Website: lowes
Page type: customer-info-address
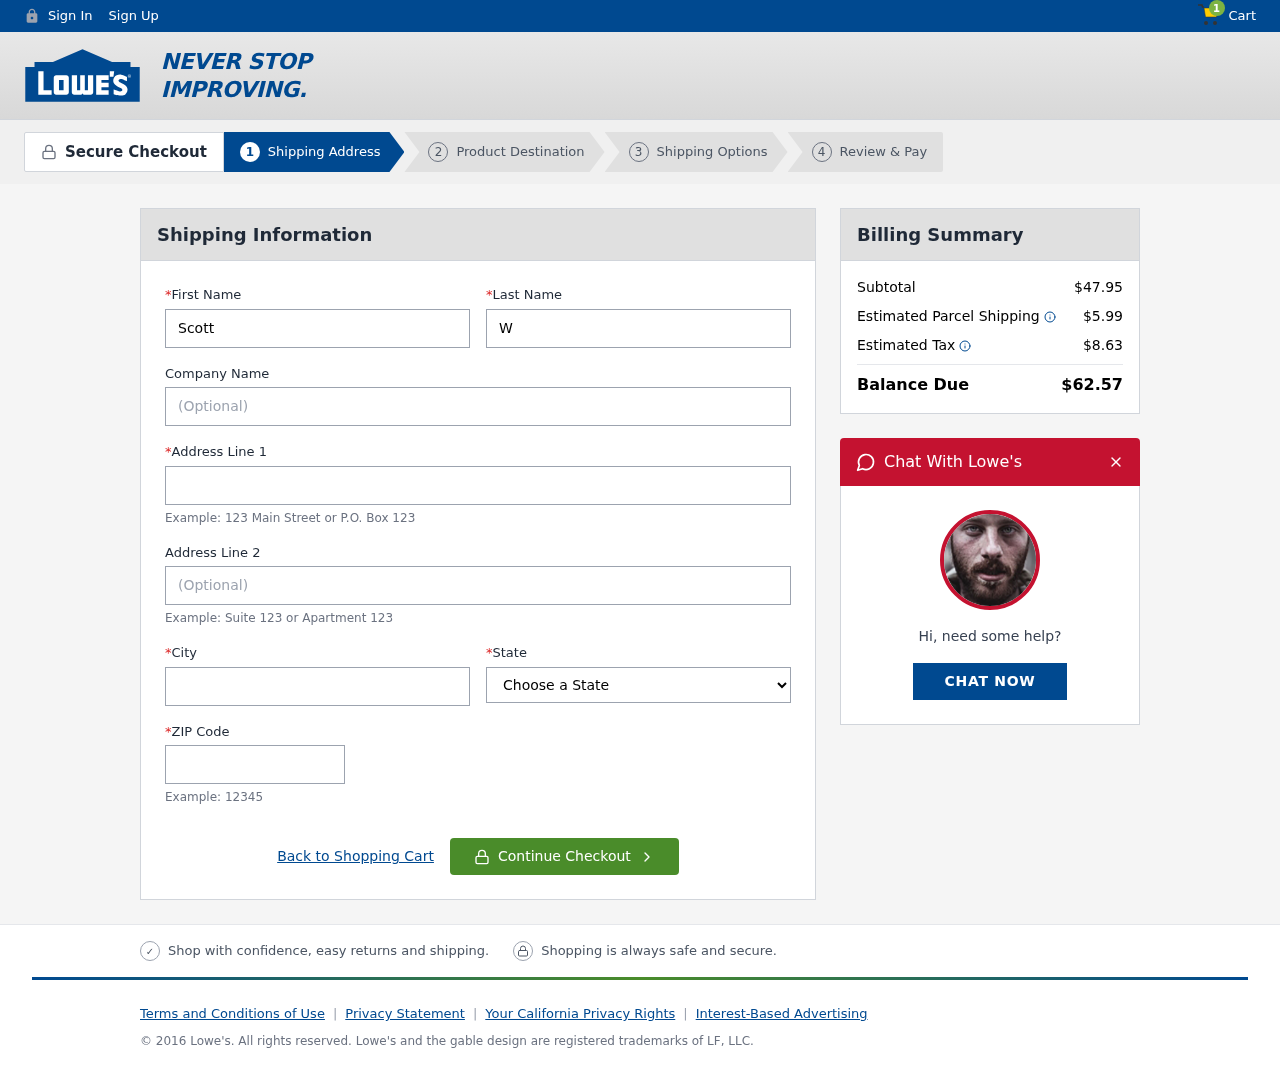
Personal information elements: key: PII_CITY
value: Anthonyfort
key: PII_COMPANY
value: Watts-Cruz
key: PII_FIRSTNAME
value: Scott
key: PII_LASTNAME
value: Wells
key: PII_POSTCODE
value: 25870
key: PII_STATE
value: MP
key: PII_STREET
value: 4041 Murphy Shoal Suite 612
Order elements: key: ORDER_NUM_ITEMS
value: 1
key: ORDER_SUBTOTAL
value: $47.95
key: ORDER_SHIPPING_COST
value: $5.99
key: ORDER_TAX
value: $8.63
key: ORDER_TOTAL
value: $62.57